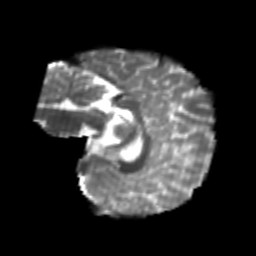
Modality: T2w
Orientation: sagittal
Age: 21
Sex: female
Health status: healthy
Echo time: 0.074 s